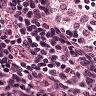
Metastatic tissue present: no